Field crop: maize
Growth stage: 2
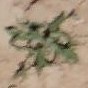
Species: atriplex